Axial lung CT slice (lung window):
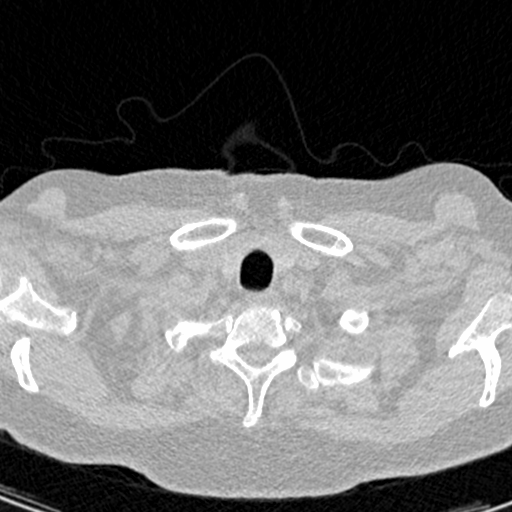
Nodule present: no